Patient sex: M
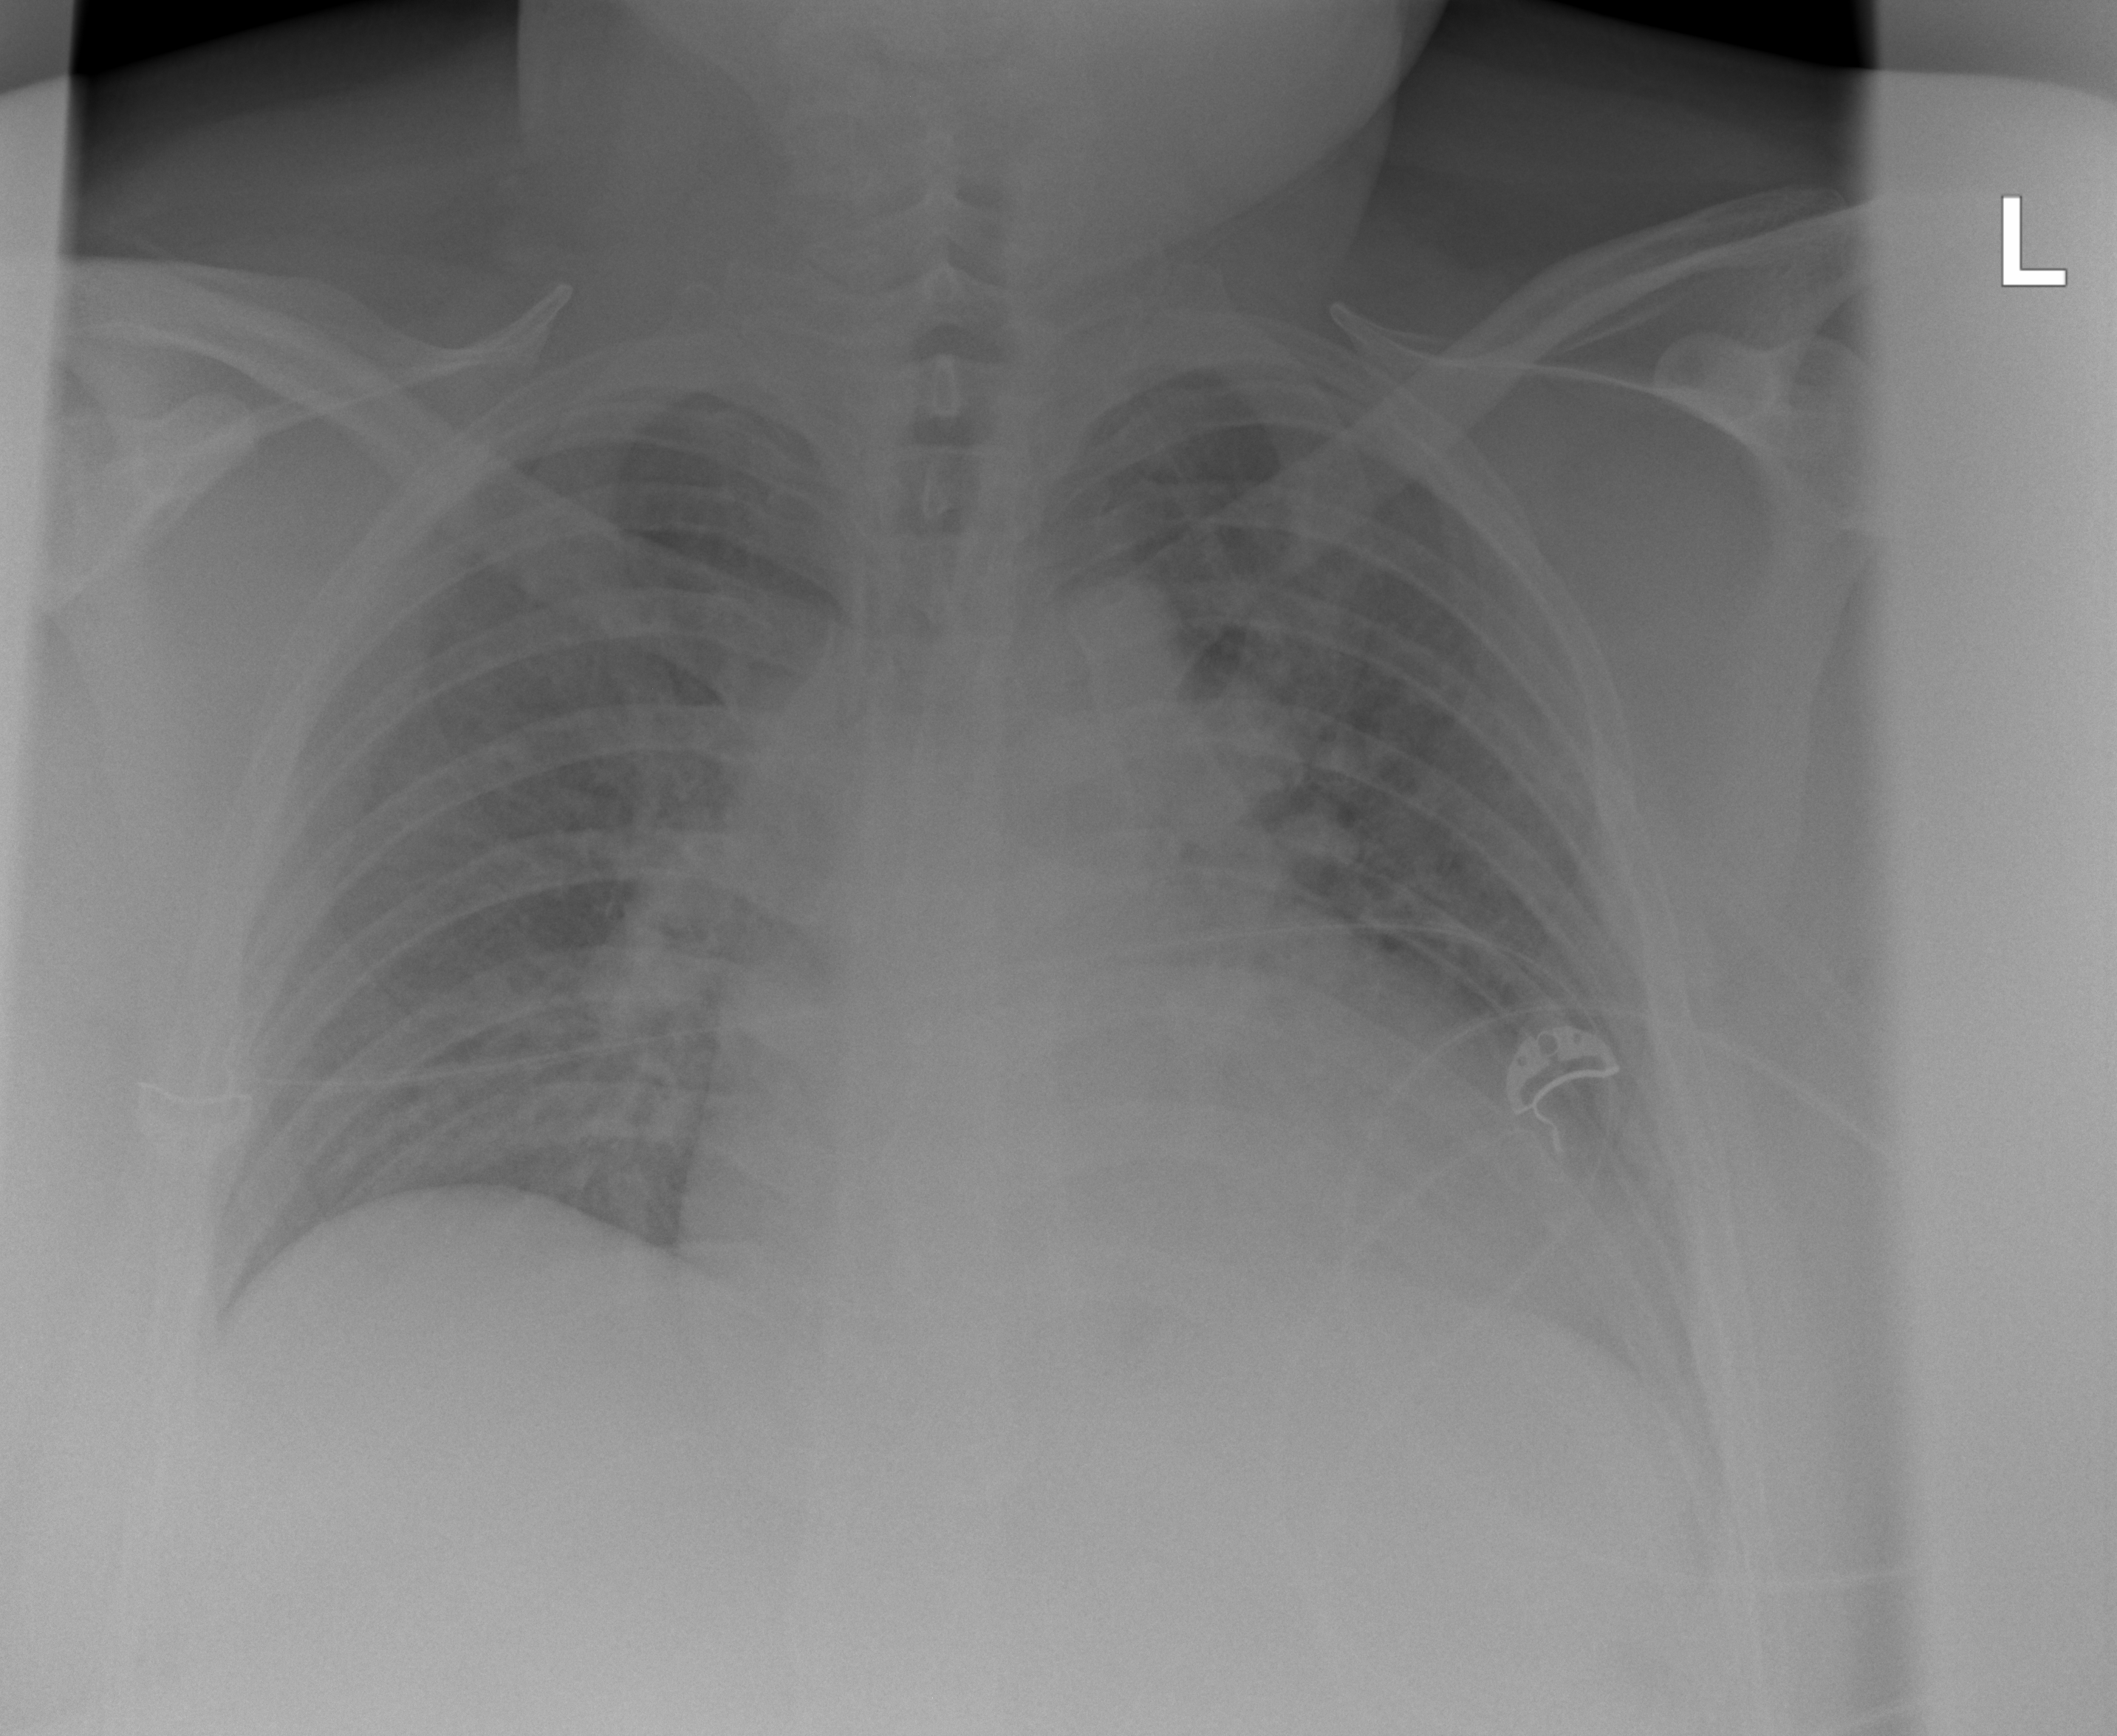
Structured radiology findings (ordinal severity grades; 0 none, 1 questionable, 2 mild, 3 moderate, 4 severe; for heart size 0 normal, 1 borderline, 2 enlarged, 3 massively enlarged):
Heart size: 2
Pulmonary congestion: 2
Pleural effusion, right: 0
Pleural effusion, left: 0
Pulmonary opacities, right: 2
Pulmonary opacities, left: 0
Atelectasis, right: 2
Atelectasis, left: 2